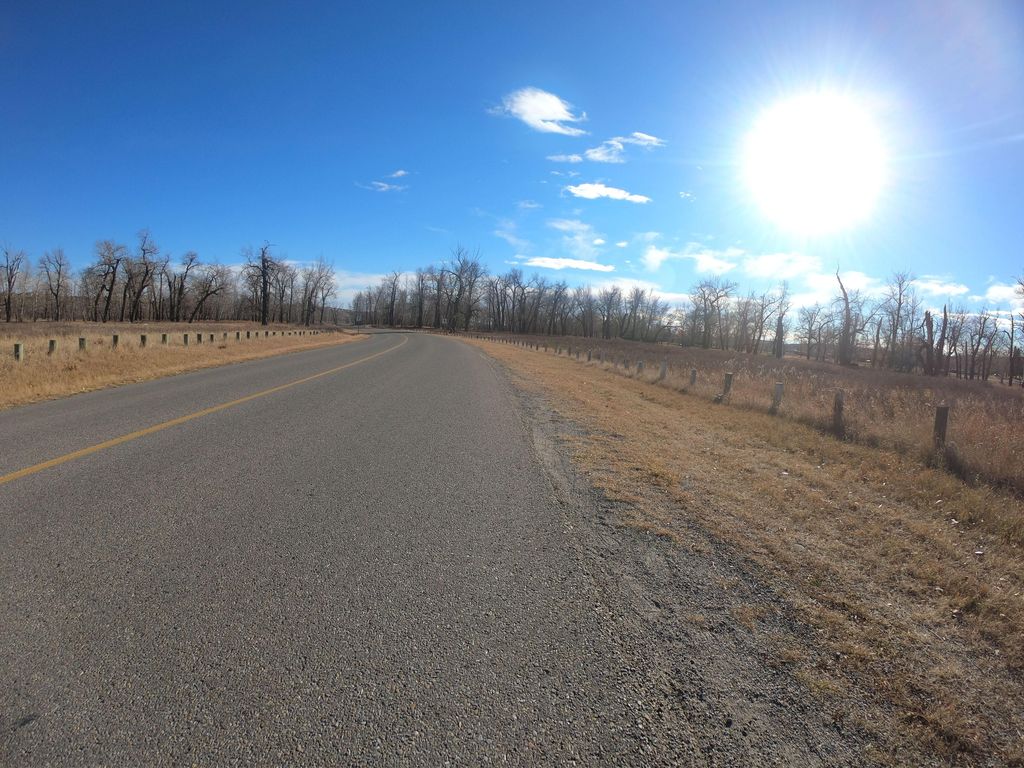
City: calgary